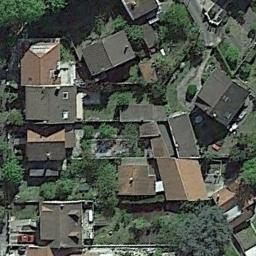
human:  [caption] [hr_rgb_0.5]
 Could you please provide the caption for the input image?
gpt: The dense residential is next to the road and some trees .

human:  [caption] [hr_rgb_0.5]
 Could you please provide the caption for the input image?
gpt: A dense residential area has a lot of greenery and lots of houses neatly arranged .

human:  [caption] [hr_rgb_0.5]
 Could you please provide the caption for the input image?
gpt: Residential houses vary in size .

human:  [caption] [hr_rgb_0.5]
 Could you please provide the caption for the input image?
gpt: There are many roads in densely populated areas and densely arranged houses and trees of different sizes and shapes .

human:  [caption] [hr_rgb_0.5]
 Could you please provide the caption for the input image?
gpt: There are brown and black buildings on dense residential area .